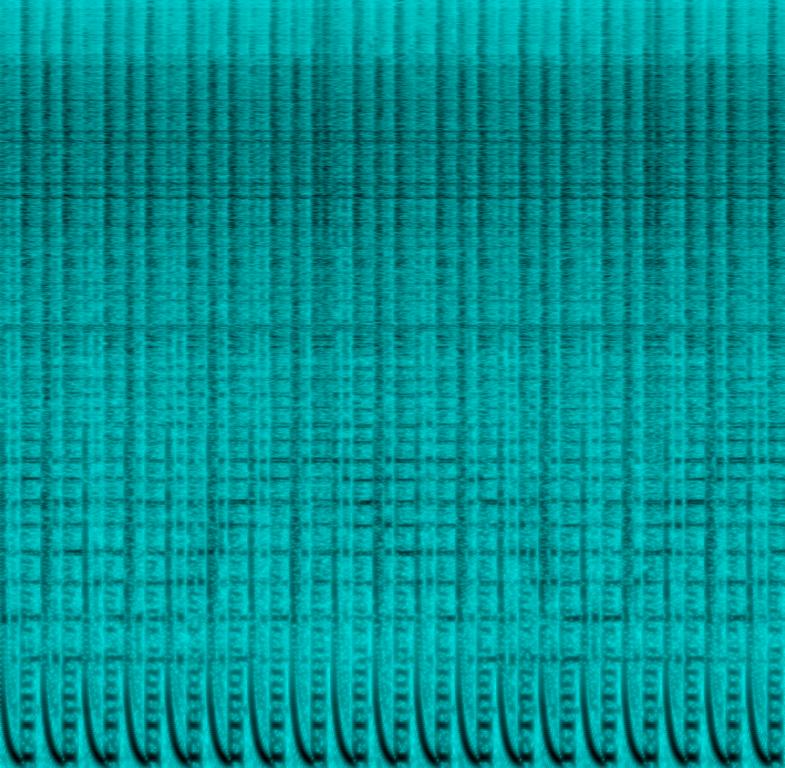
The song is an instrumental. The song is medium fast tempo with a strong techno drum rhythm, groovy bass line, keyboard harmony and percussion hits. The song is exciting and groovy for dance. The audio quality is poor.